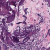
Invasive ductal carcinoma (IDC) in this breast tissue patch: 0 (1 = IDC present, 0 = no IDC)